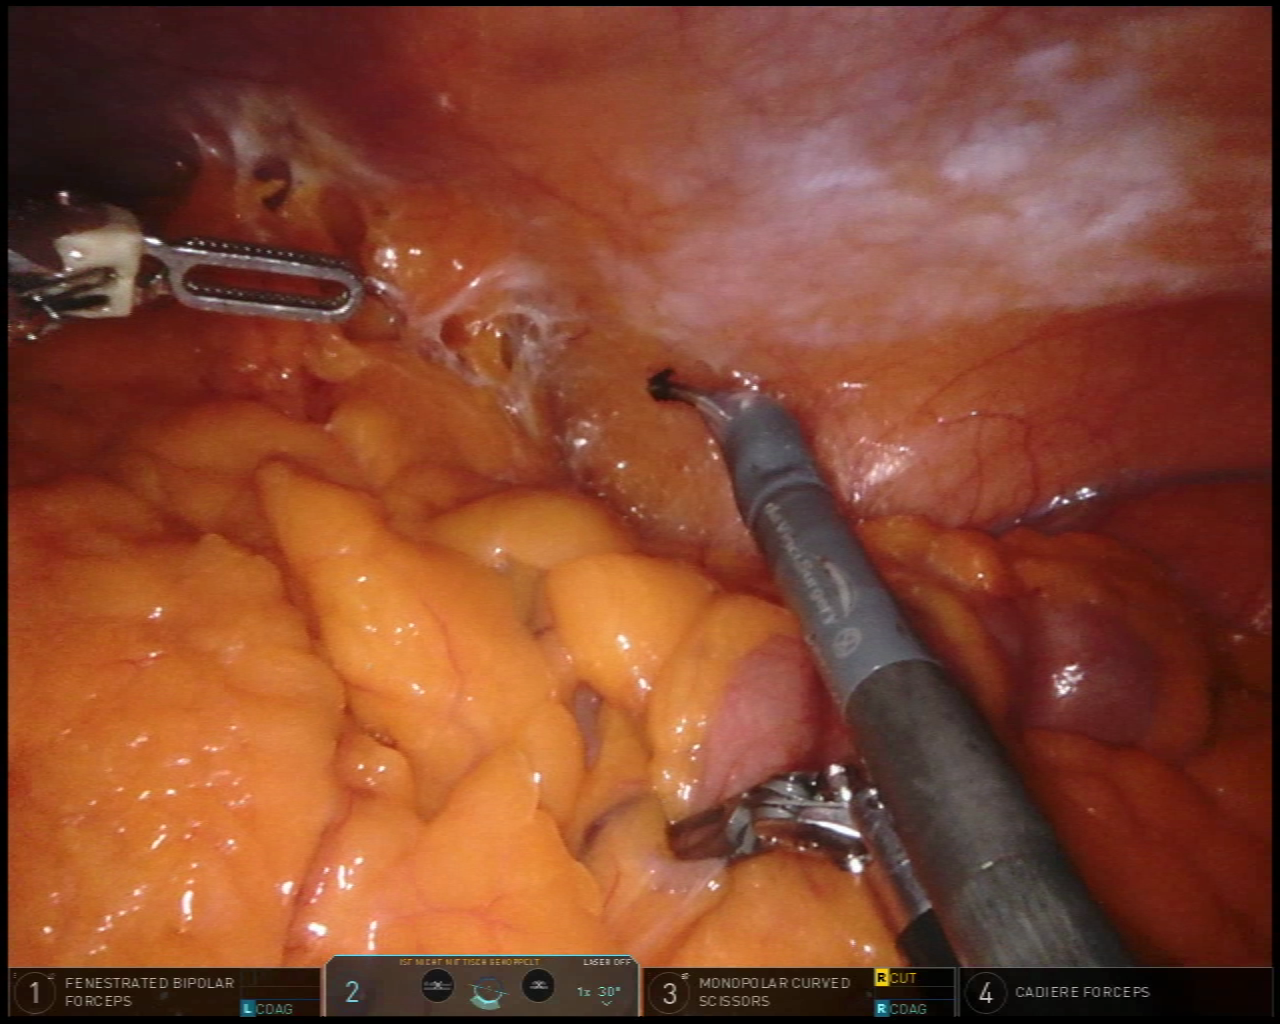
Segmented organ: abdominal_wall
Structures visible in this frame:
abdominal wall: yes
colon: yes
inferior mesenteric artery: no
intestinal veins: no
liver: no
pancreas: no
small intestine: no
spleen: no
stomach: no
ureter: no
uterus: no
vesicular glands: no